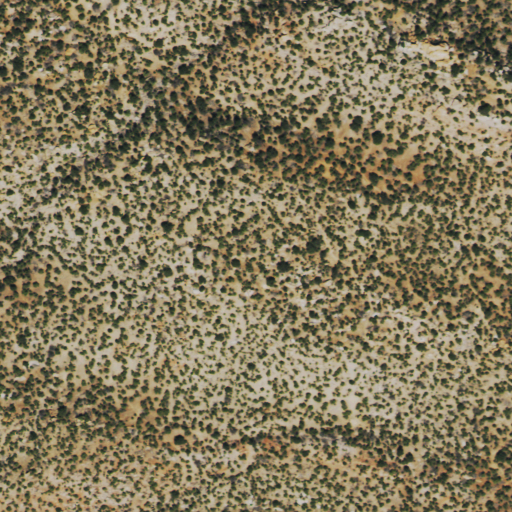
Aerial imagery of bench in Colorado named Lake Bench containing evergreen forest and shrub